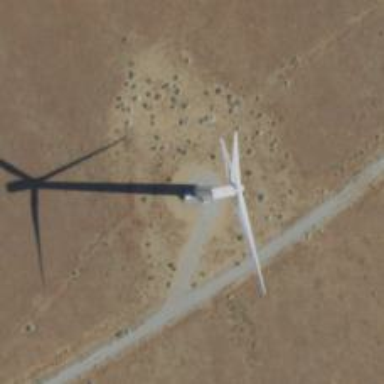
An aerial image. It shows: Wind generator powered by wind. The generator type is horizontal axis and it uses wind turbines.